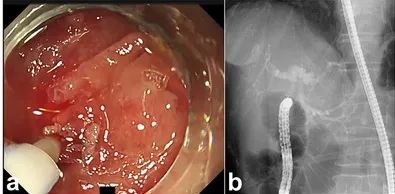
Hepaticojejunostomy anastomotic stricture puncture using a 23-G endoscopic injection needle. A; 23-G endoscopic injection needle is used to penetrate the center of the blind lumen supporting the use of the milky whitish area as an indicator, and a pinhole is created in the stricture (a). The position of the proximal bile duct is confirmed using a contrast medium (b).
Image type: radiology (ct)